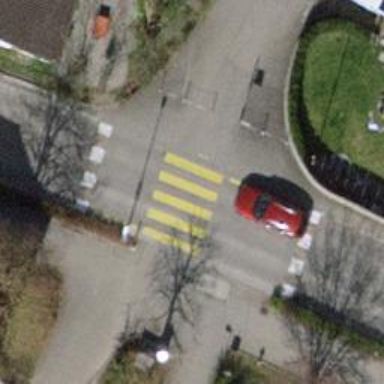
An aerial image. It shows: Marked crossing with traffic calming table.